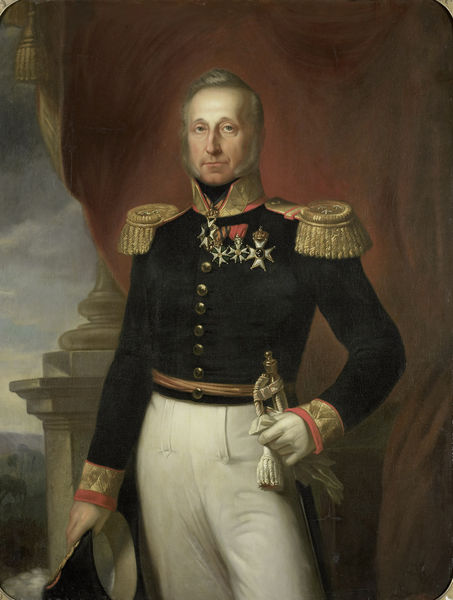
Titel: Dominique Jacques de Eerens (1781-1840). Gouverneur-generaal (1835-40)
Künstler: Cornelis Kruseman
Standort: Amsterdam
Institution: Rijksmuseum
Schlagwörter: curtain, fancy, hat, military, red, sword, white, black, collar, formal, gold, hair, old, portrait, glove, man, young, eyes, army, beard, french, drape, royal, clothes, pants, gloves, standing, glance, officer, sideburns, general, funny, medals, marshall, sabre, leader, badges, tassels, admiral, mutton chops, militar, fgeneral, navy officer